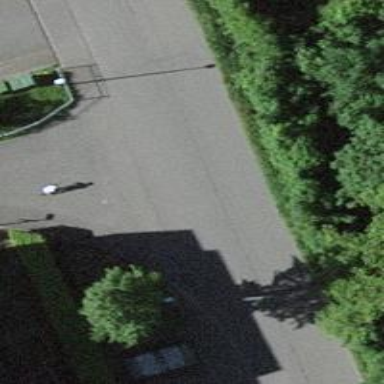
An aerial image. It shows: Residential road with asphalt surface. Sidewalk is present on the left side.